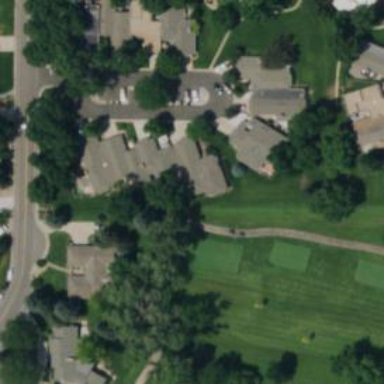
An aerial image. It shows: Path for golf carts.